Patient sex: F
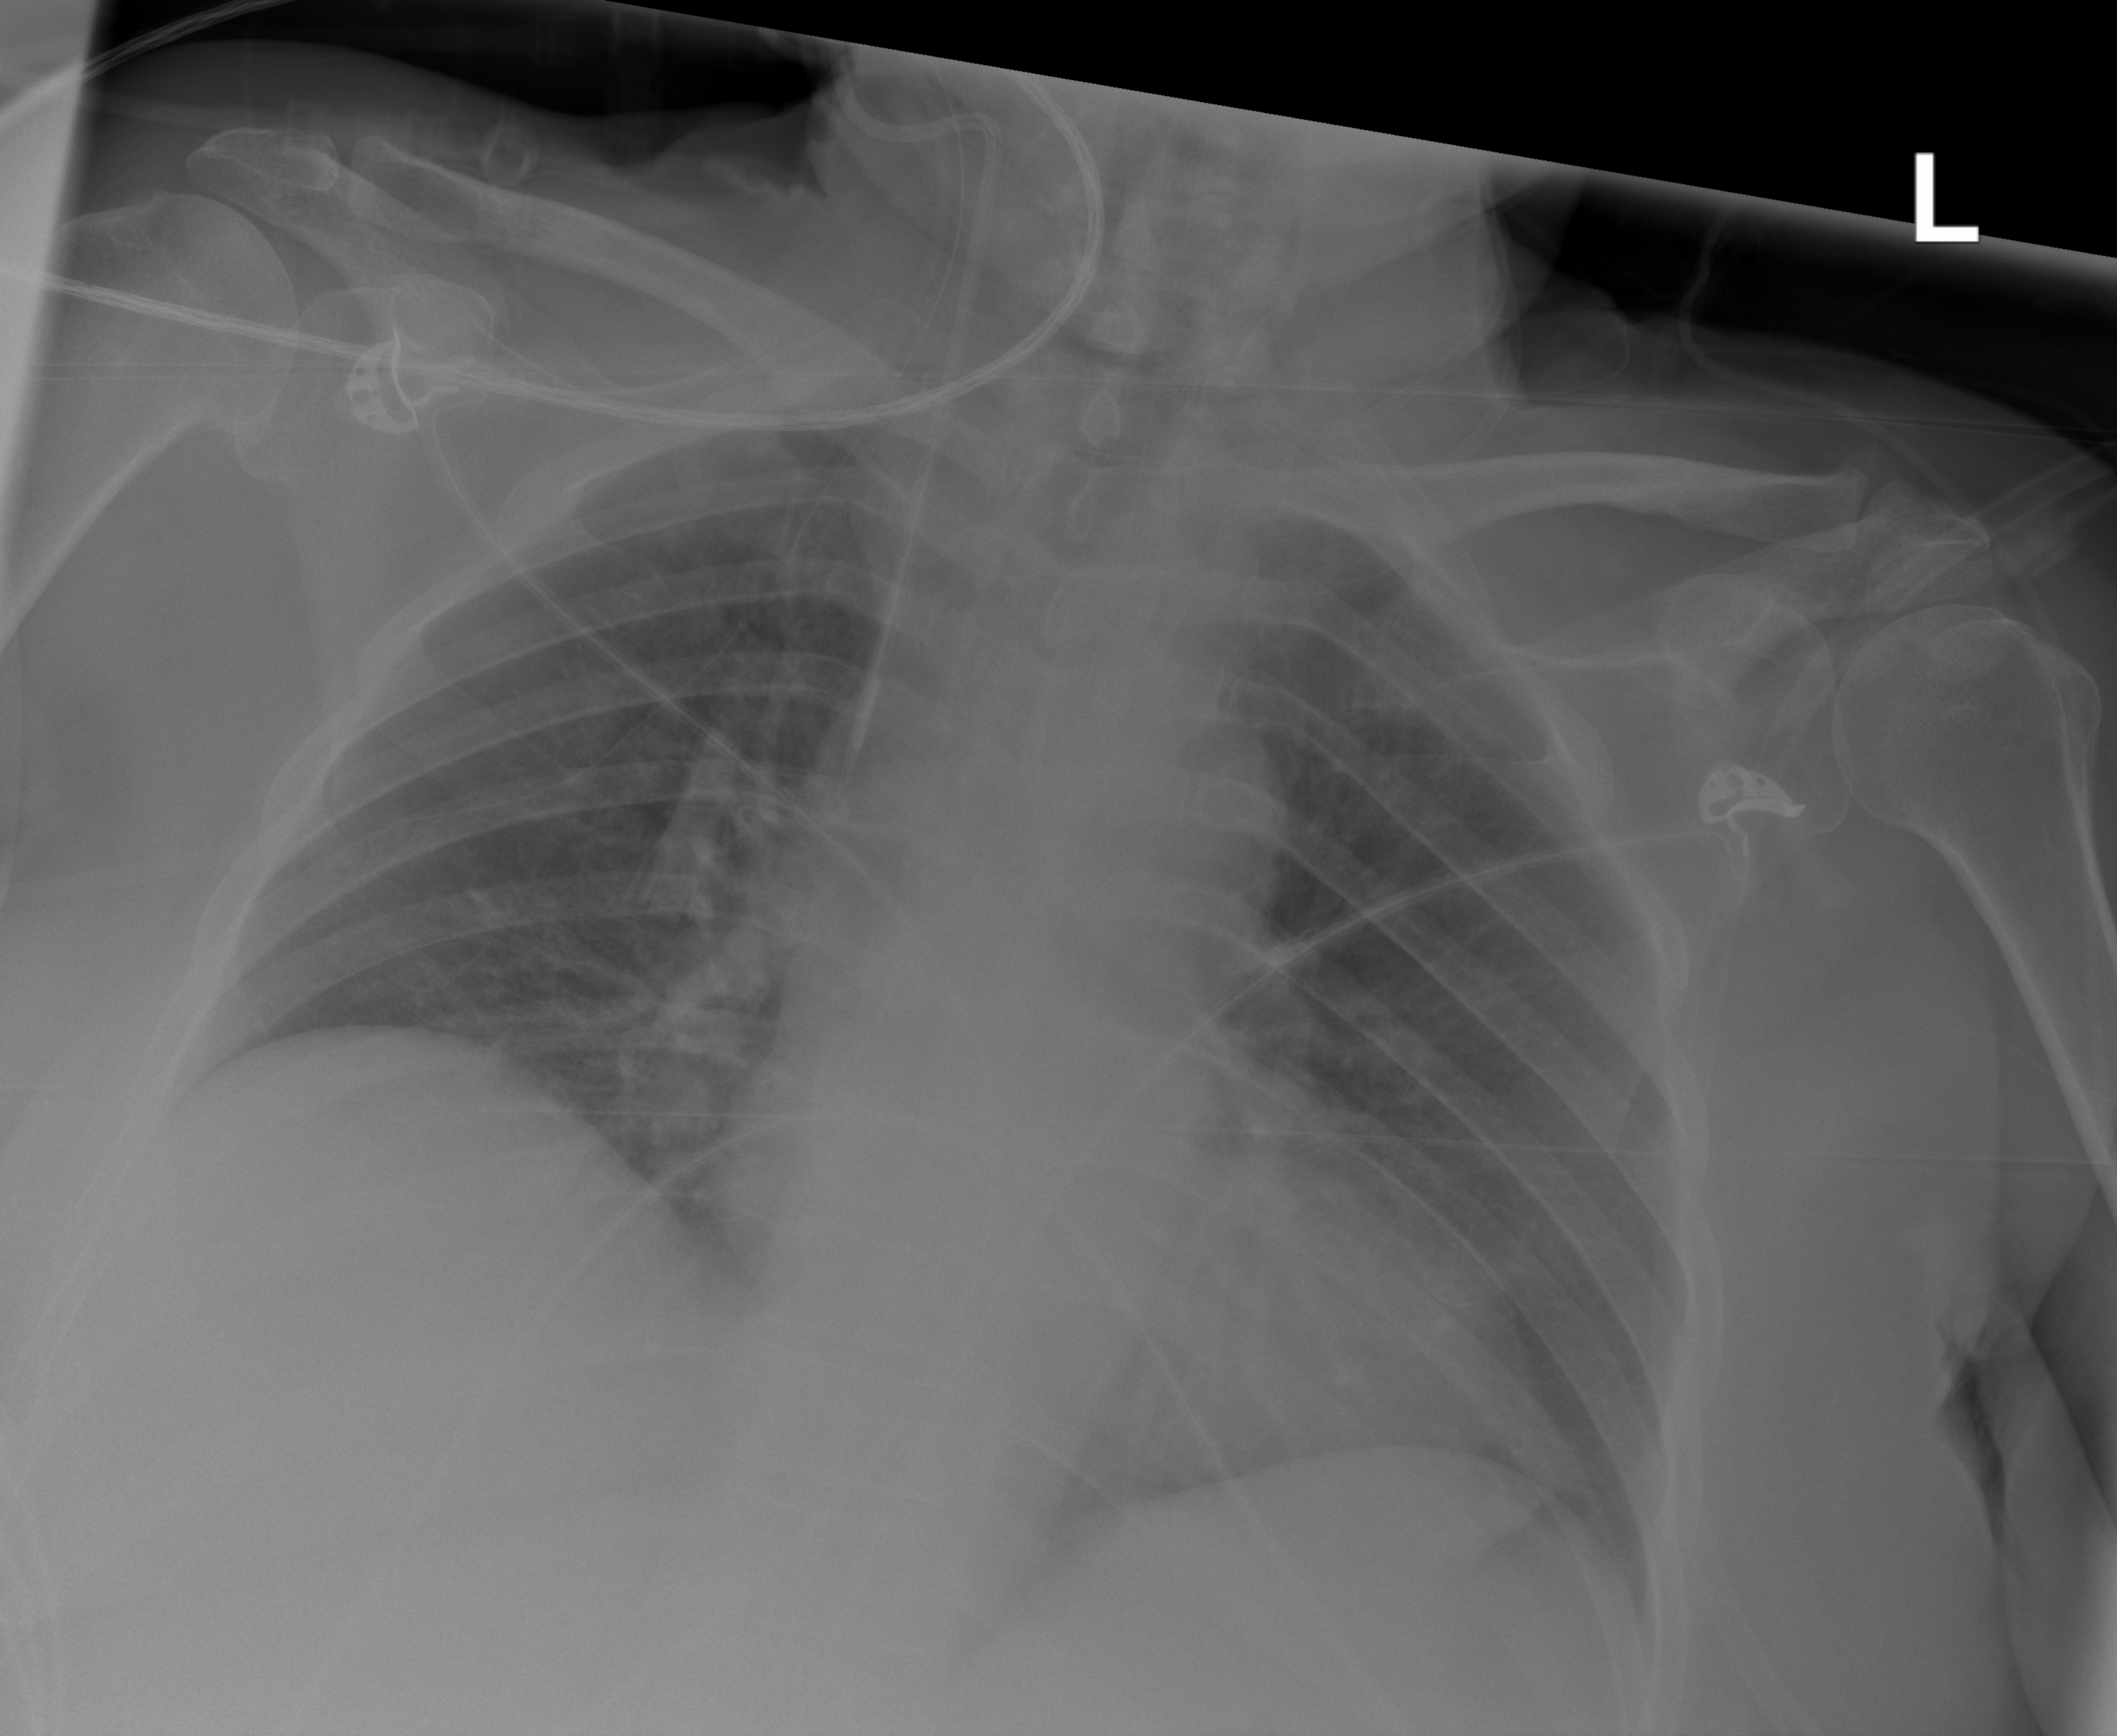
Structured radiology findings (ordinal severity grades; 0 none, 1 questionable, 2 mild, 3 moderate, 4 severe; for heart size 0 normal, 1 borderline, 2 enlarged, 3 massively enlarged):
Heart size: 2
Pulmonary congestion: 0
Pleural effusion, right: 0
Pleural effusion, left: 0
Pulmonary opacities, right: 0
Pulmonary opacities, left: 0
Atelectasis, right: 2
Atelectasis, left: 0